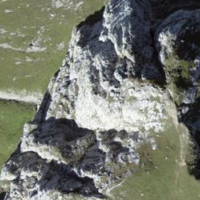
EUNIS habitat code: 26
Species observed at this site:
Gentianella campestris